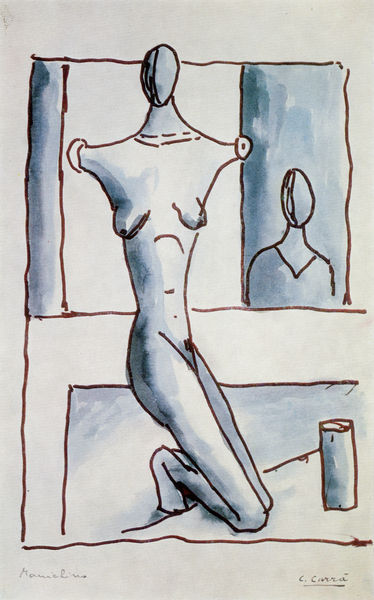
Titel: Manichino
Künstler: Carlo Carrà
Standort: Milano
Institution: (Privatsammlung)
Schlagwörter: akt, blau, körper, nackt, weiß, aquarell, frau, grau, skizze, zeichnung, zylinder, kragen, porträt, spiegel, spiegelung, stamm, figur, person, schulter, brüste, moderne, abstrakt, linien, büste, bauch, knie, scham, futurismus, kegel, linie, torso, knien, puppe, kniend, lavierung, kleiderpuppe, armlos, carra, carlo, manichino, sxch